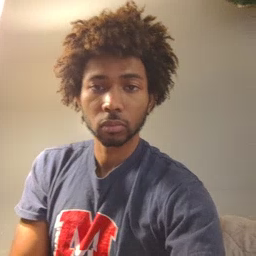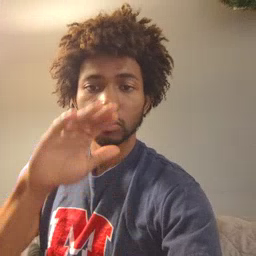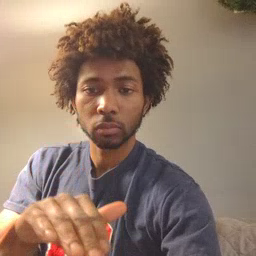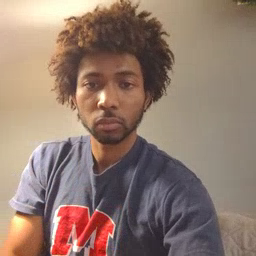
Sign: on